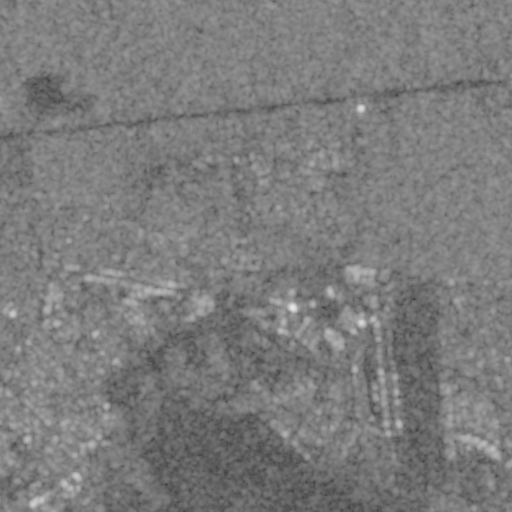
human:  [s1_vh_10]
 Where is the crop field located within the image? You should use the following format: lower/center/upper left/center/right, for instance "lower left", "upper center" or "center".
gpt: The crop field is located in the lower of the image.
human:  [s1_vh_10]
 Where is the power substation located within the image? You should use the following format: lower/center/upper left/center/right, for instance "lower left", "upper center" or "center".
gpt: The power substation is located in the lower right of the image.
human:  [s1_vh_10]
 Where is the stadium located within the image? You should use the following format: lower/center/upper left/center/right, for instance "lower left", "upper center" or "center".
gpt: The stadium is located in the lower center of the image.
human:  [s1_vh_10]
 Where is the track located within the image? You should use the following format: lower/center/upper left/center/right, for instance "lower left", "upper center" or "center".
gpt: The track is located in the lower right of the image.
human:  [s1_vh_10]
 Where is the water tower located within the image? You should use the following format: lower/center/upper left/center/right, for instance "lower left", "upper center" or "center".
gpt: The water tower is located in the upper right of the image.
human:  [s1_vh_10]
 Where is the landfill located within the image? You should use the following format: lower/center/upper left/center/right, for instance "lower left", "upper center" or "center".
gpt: There is no landfill in the image.

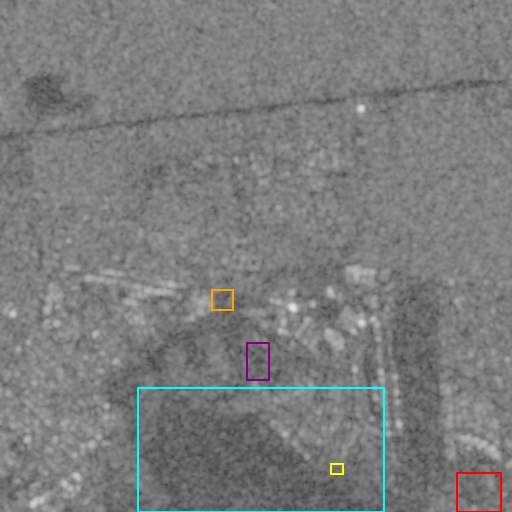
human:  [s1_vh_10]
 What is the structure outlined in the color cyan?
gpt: The structure outlined in cyan is a crop field.
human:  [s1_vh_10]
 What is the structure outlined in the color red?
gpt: The structure outlined in red is a park.
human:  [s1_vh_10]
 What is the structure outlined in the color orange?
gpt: The structure outlined in orange is a parking lot.
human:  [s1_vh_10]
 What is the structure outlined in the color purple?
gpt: The structure outlined in purple is a stadium.
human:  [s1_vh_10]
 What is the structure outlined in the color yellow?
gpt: The structure outlined in yellow is a track.
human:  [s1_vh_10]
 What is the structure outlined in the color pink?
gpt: There is no pink outline.